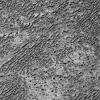
Atmospheric dust classification: not_dusty